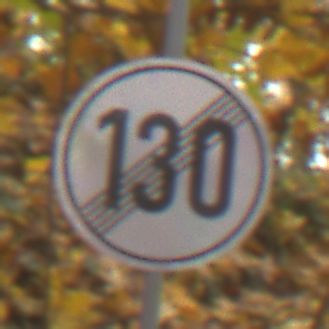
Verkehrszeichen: EndeGeschwindigkeit130
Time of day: MorningAfternoon
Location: Outdoor (Nature)
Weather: Overcast
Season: Autumn
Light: Natural